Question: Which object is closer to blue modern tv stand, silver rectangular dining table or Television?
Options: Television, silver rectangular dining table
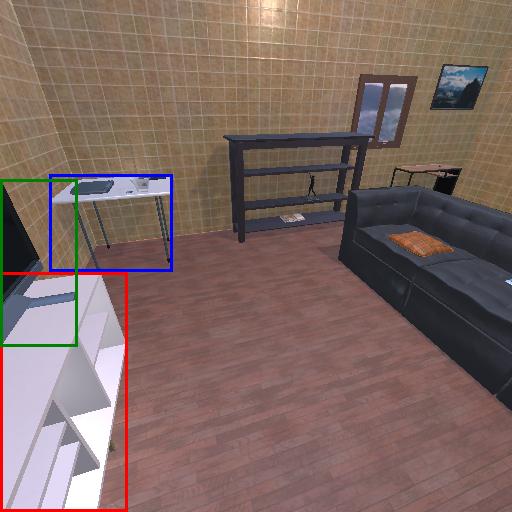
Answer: Television